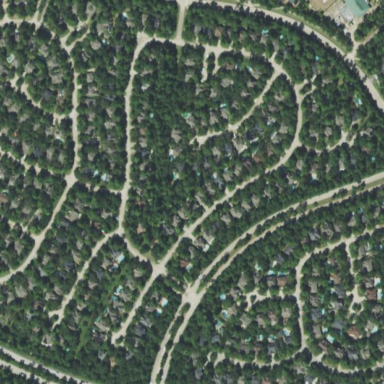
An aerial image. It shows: Single-family residential area.